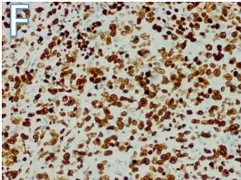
(ki67 200x) (D-F) Pathology of small bowel mass. (F) Tumor cells are nuclear-positive, showing a hyperproliferative state. (ki67 200x).
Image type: pathology (immunostaining)